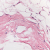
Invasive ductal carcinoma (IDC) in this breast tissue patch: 0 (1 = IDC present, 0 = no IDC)